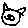
Label: cat